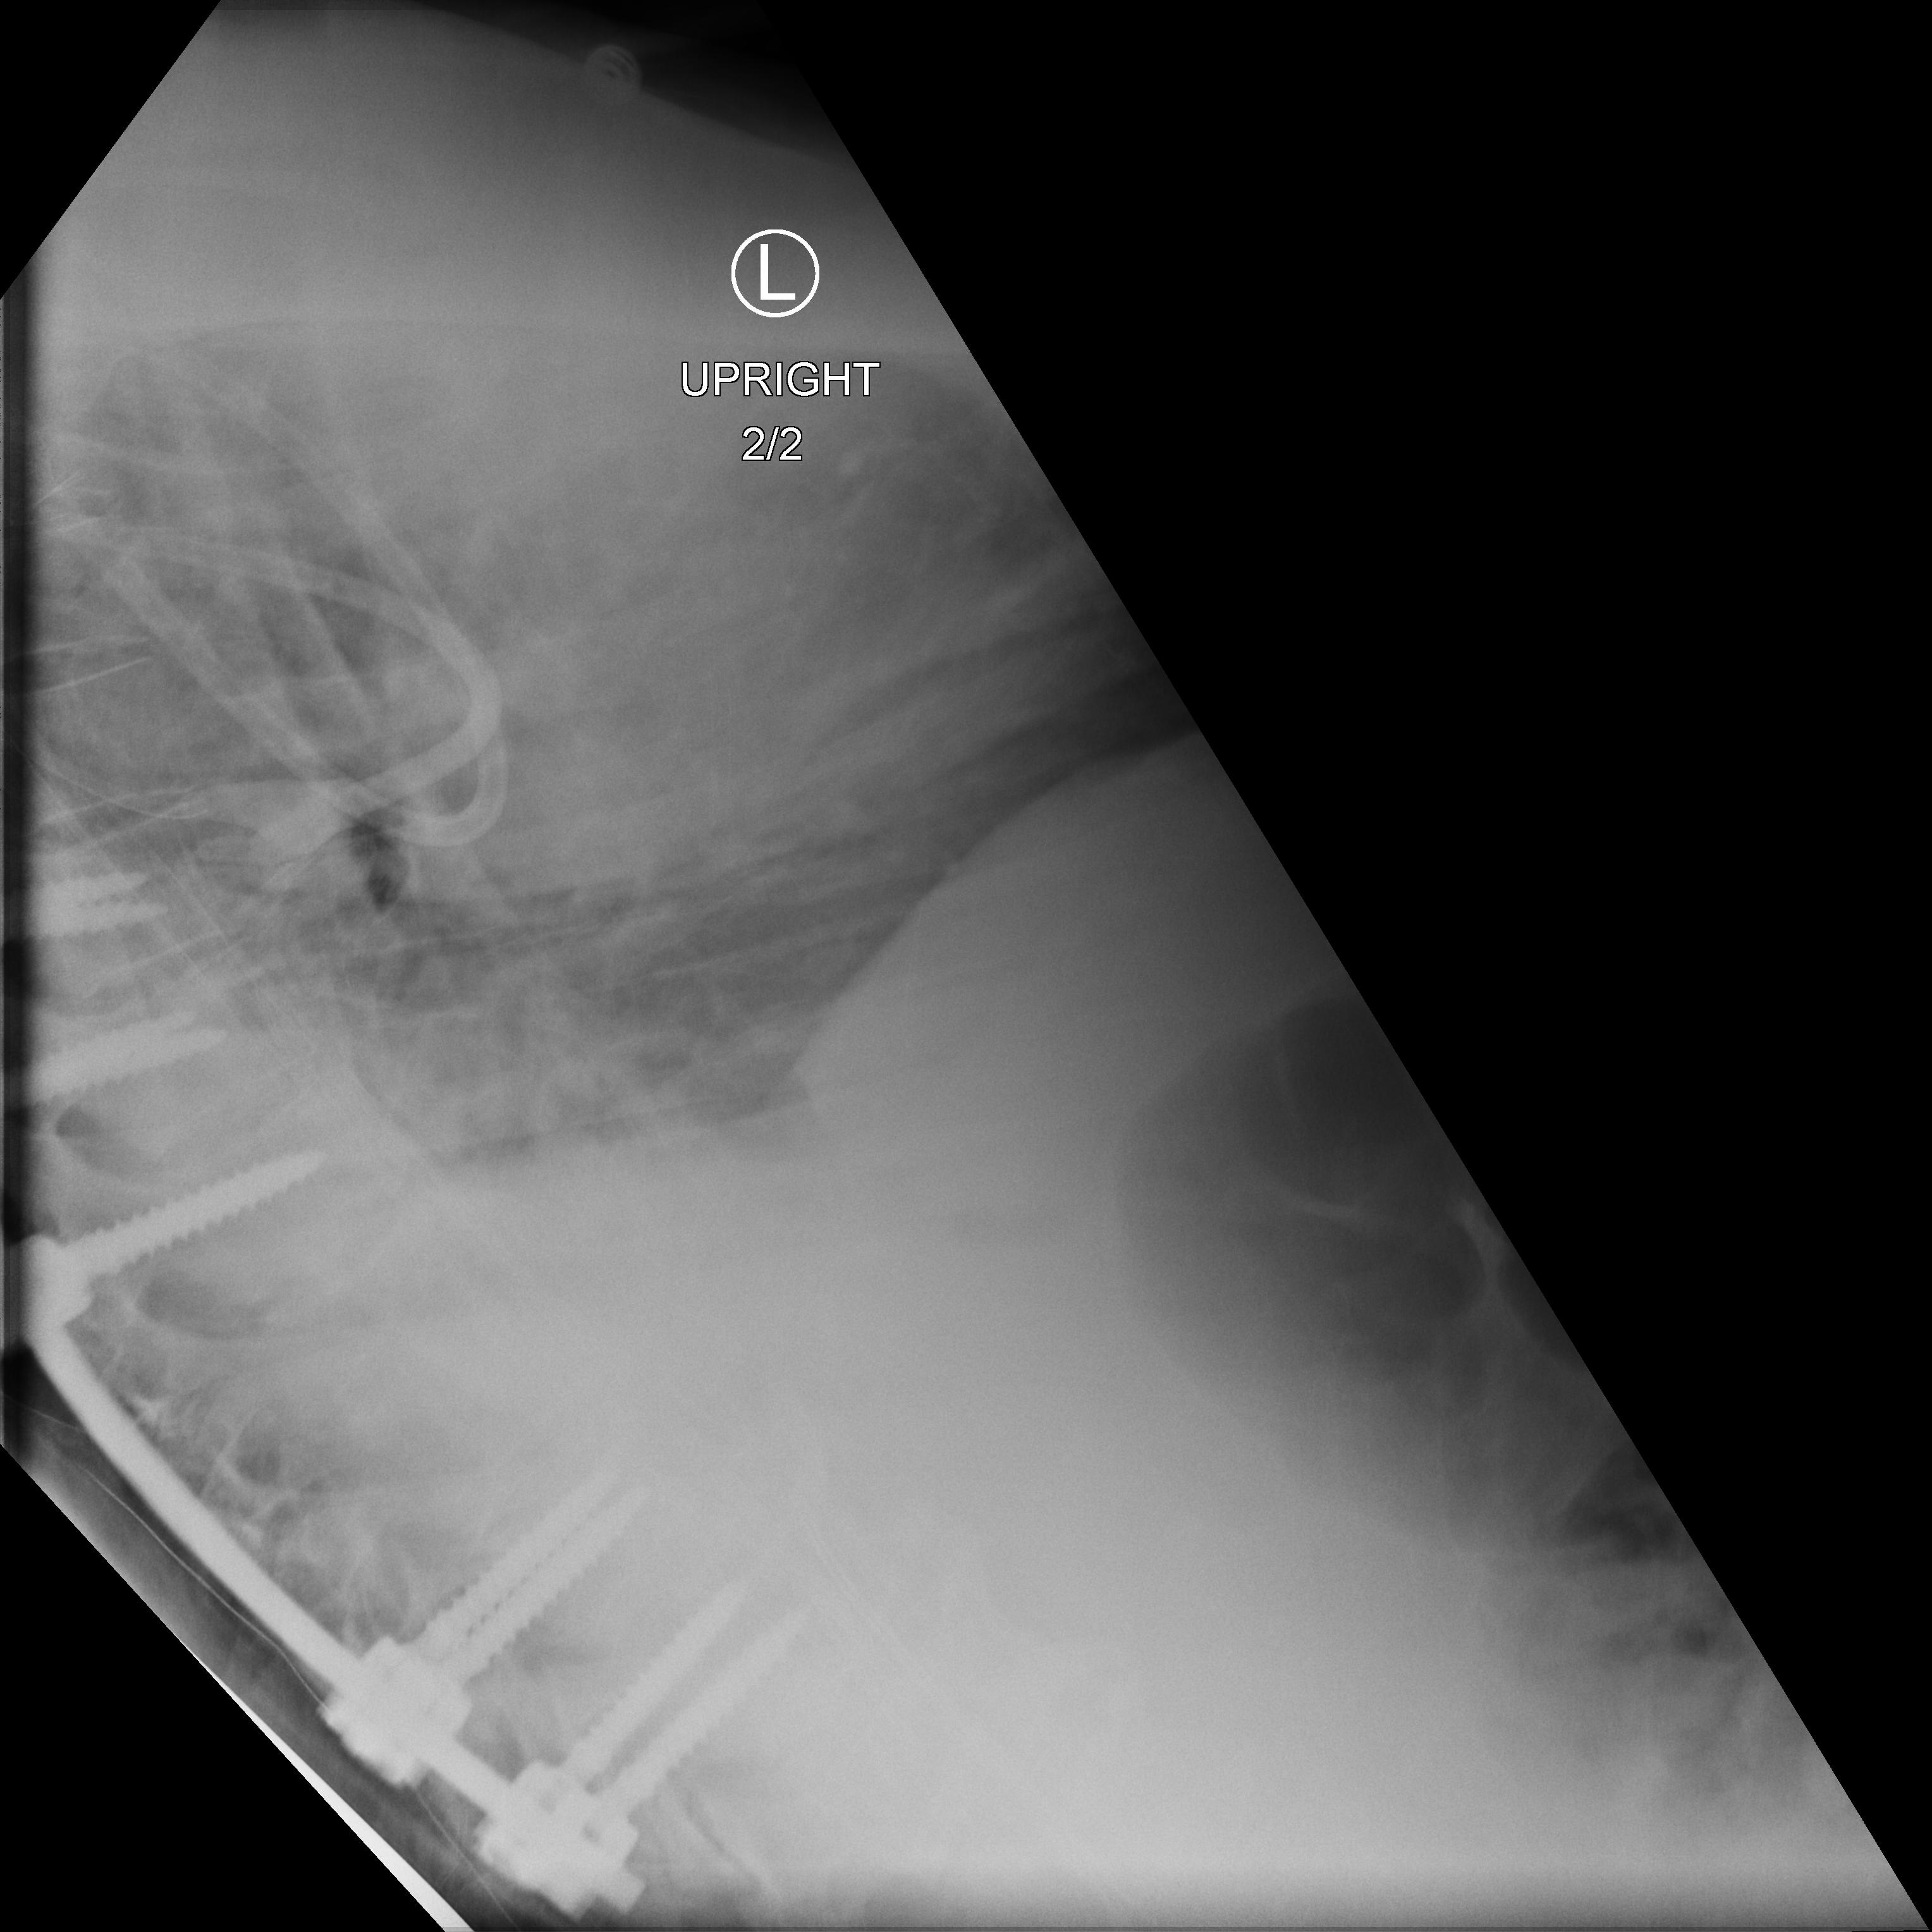
View: LATERAL